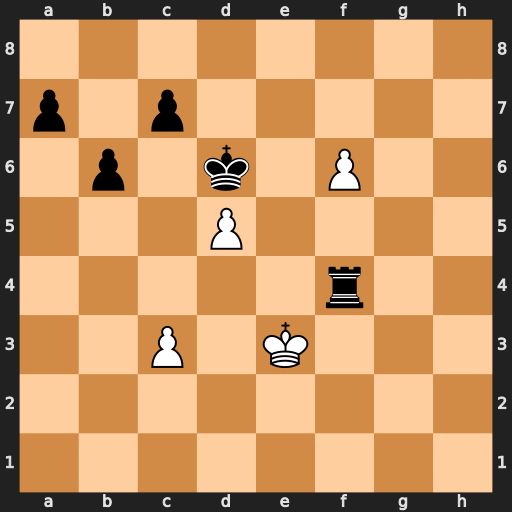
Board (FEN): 8/p1p5/1p1k1P2/3P4/5r2/2P1K3/8/8
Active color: w
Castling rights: -
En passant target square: -
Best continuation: Kxf4 Kd7 Kf5 Ke8 Ke6 a5 f7+ Kf8 Kd7 a4 Kxc7 a3 d6 a2 d7 Kxf7 d8=Q